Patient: sex F, age 58
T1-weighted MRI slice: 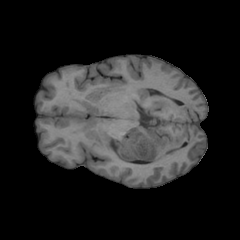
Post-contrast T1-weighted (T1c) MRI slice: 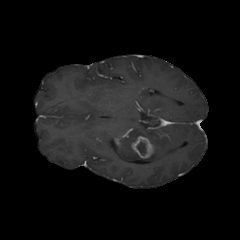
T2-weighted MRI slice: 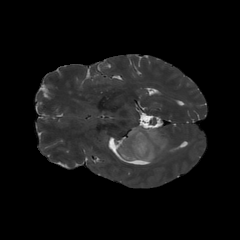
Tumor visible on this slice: yes
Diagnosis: Glioblastoma, IDH-wildtype
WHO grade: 4